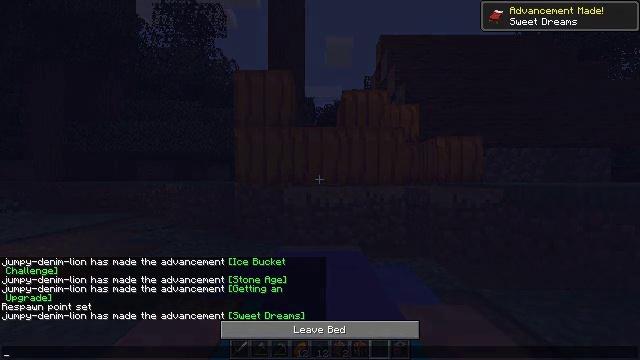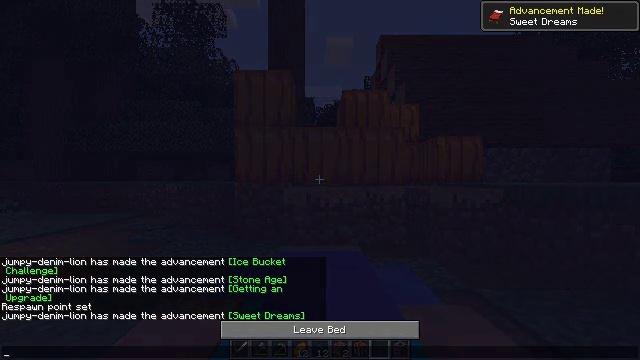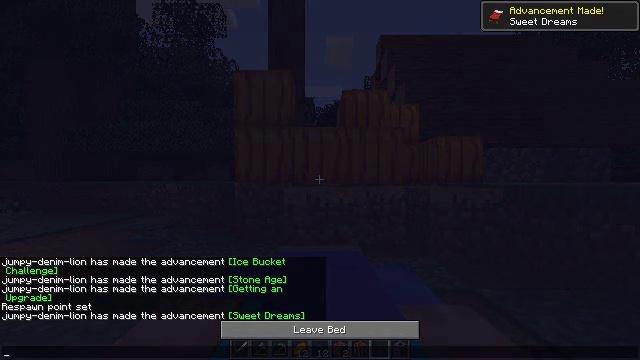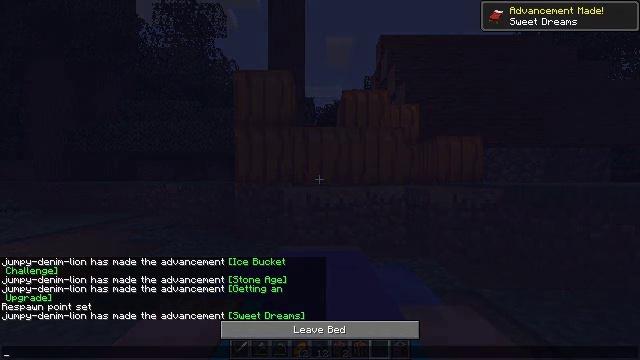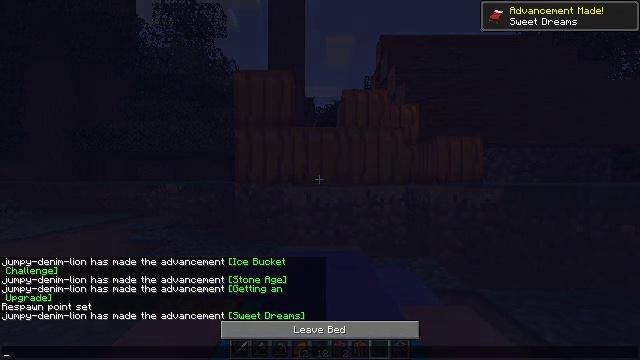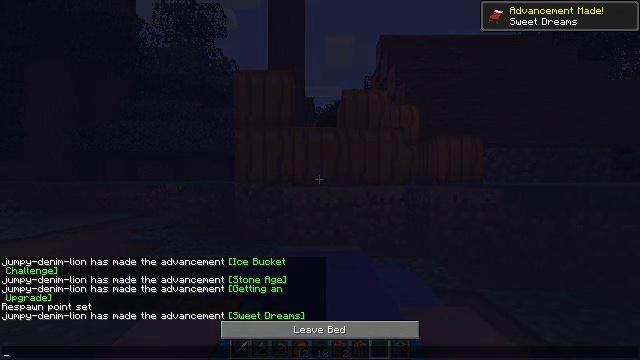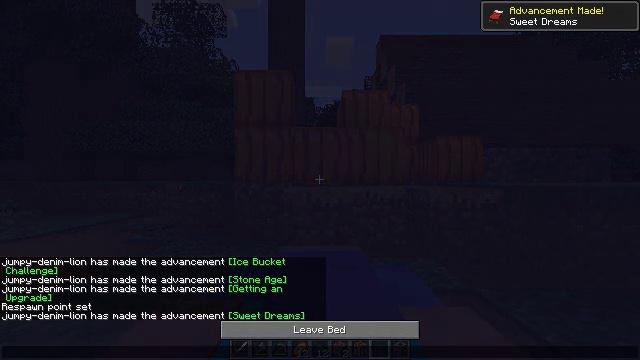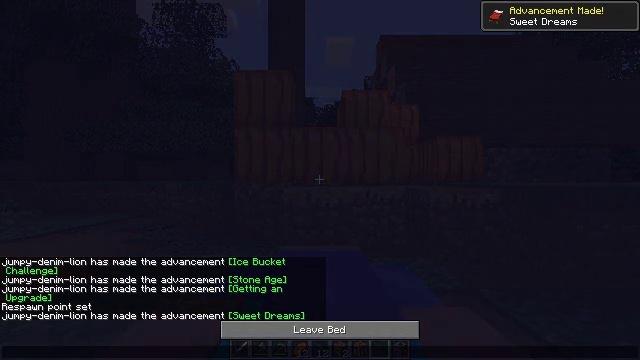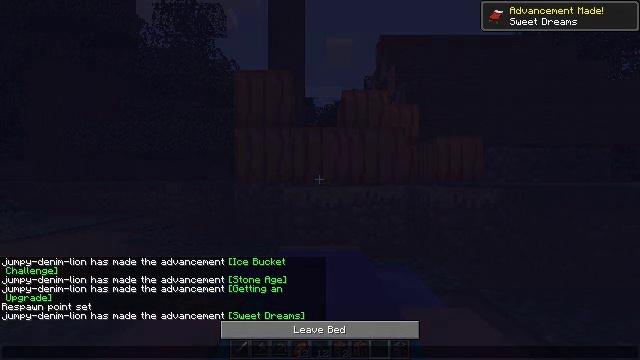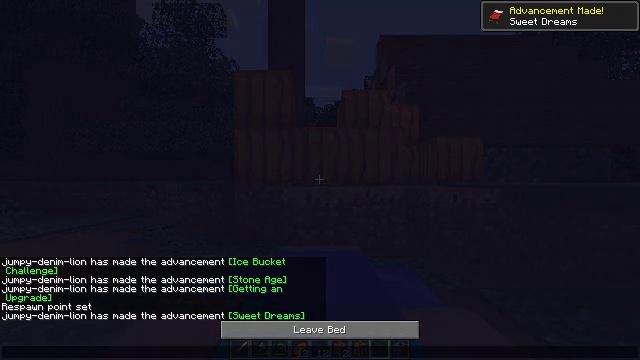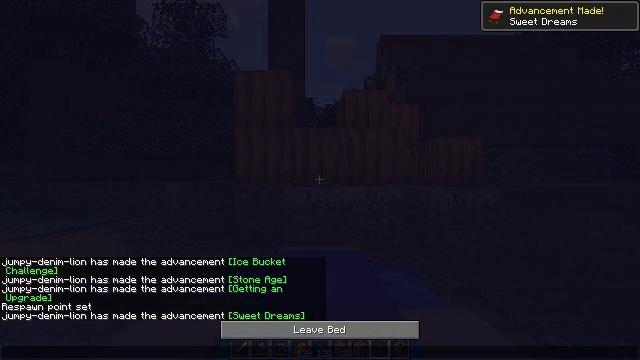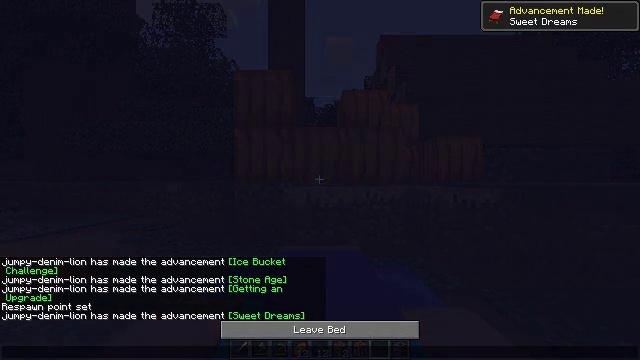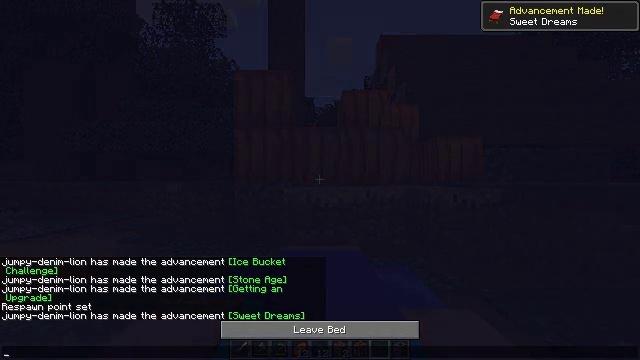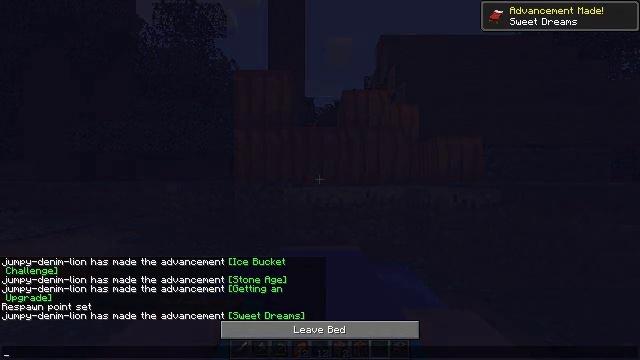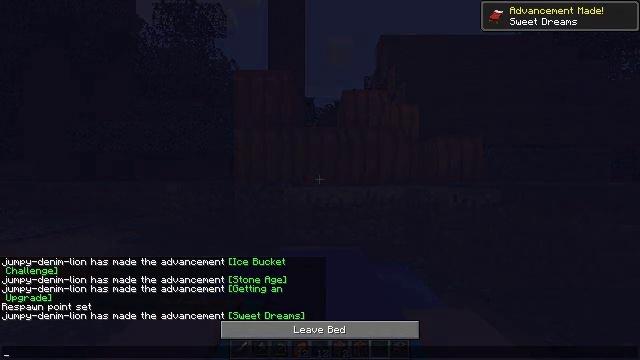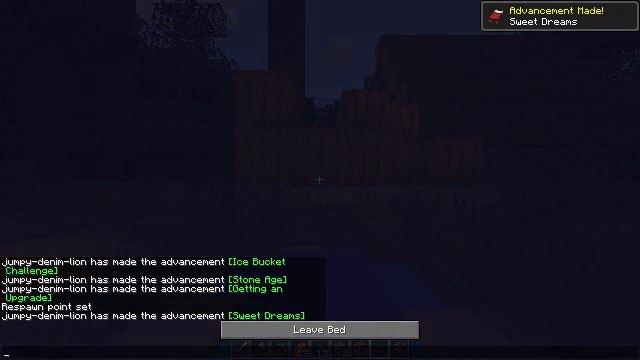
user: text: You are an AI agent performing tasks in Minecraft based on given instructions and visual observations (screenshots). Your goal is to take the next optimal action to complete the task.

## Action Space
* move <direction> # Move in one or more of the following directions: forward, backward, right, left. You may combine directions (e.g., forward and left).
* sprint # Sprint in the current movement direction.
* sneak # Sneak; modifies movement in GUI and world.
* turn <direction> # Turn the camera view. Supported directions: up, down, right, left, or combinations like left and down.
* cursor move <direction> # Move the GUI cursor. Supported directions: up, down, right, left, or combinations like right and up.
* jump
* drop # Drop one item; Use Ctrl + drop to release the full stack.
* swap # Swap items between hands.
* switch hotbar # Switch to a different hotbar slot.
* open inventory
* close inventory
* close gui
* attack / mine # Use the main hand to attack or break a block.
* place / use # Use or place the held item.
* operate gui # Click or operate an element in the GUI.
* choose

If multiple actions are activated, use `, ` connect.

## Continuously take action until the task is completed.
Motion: motion action
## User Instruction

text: Break the blue bed to move it.
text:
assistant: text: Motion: no_op
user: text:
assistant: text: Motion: no_op
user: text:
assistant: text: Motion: no_op
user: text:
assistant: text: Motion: no_op
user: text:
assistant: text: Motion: no_op
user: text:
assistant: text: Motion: no_op
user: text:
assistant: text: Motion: no_op
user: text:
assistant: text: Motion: no_op
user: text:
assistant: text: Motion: no_op
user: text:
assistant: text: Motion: no_op
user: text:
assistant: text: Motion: no_op
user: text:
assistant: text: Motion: no_op
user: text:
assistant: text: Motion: no_op
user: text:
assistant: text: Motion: no_op
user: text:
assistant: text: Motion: no_op
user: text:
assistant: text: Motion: no_op
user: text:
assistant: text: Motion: no_op
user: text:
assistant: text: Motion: close gui
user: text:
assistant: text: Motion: no_op
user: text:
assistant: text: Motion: no_op
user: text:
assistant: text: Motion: no_op
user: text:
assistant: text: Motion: no_op
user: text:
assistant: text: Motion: no_op
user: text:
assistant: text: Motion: no_op
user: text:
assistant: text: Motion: no_op
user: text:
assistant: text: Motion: no_op
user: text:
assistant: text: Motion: no_op
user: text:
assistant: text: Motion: no_op
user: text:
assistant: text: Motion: no_op
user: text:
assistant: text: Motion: no_op